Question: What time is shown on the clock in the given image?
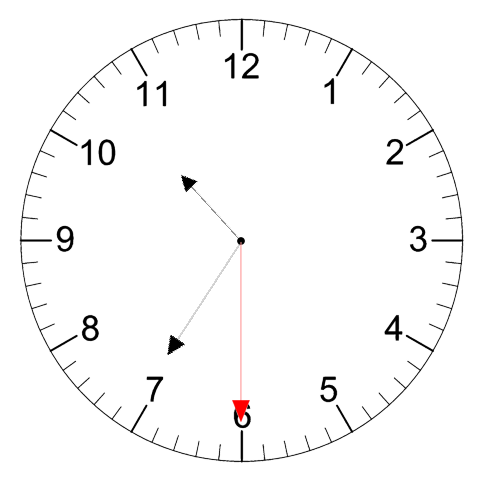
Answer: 10:35:30